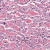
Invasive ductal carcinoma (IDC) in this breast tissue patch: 1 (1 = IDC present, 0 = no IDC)